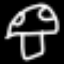
Label: mushroom